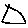
Label: triangle